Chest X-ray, PA view. Patient: 38 years old, sex M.
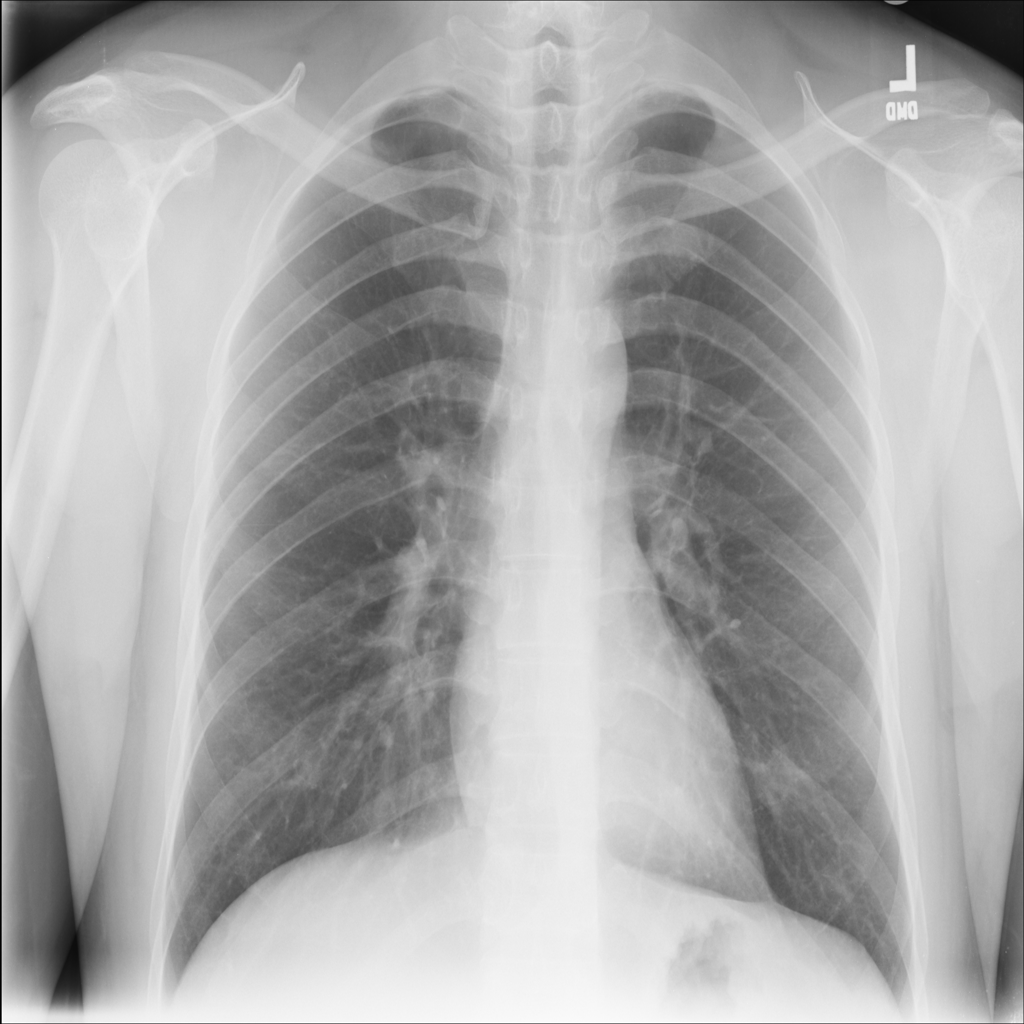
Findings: No Finding